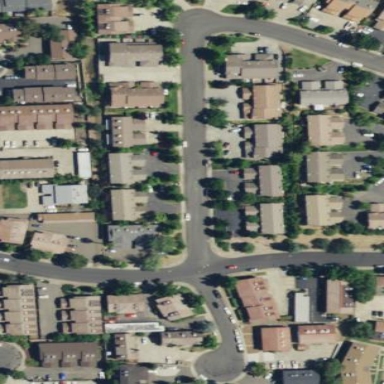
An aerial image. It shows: Residential area within neighborhood.